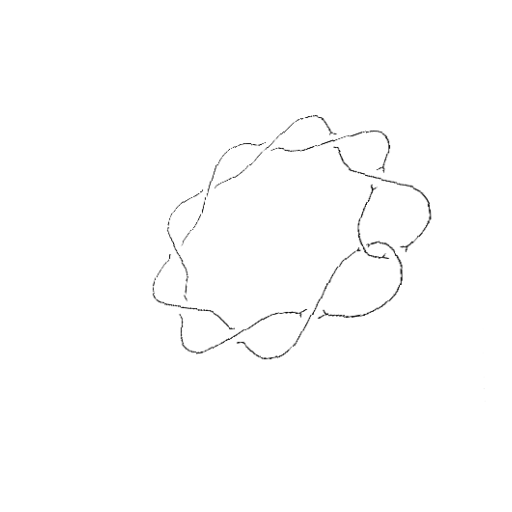
Crossing number: 10